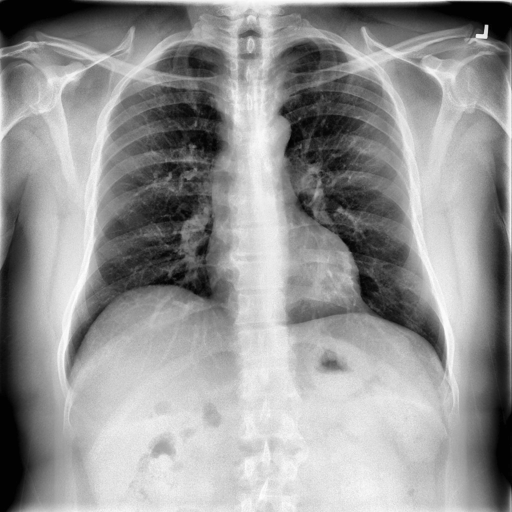
Finding: NORMAL